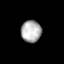
Tissue: skin
Cell type: Epithelial cells
Senescence score: 0.2769
Nuclear area (px): 439
Mean DAPI intensity: 173.342